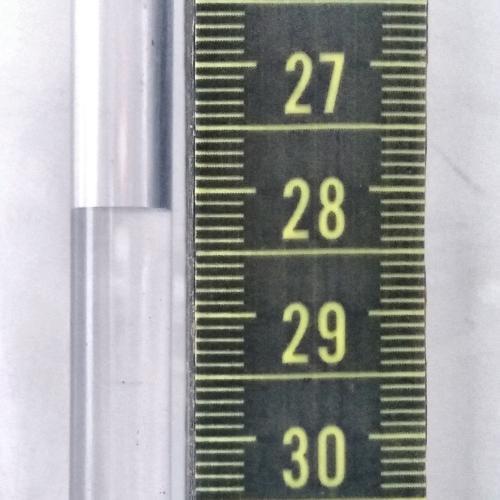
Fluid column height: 28.2 cm